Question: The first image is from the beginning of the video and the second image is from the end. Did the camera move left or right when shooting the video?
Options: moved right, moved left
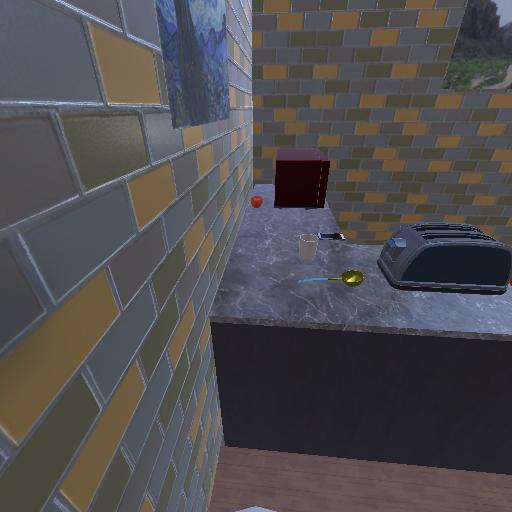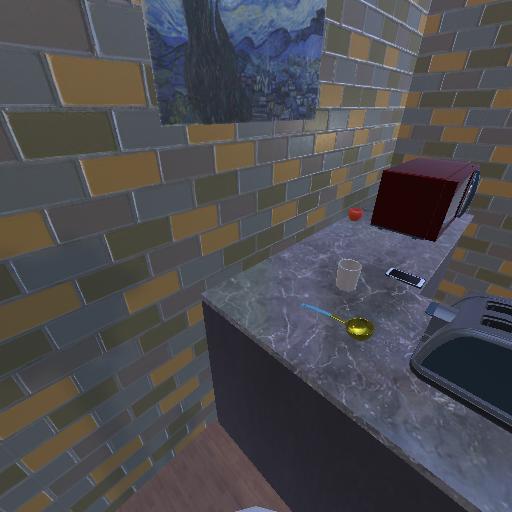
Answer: moved right